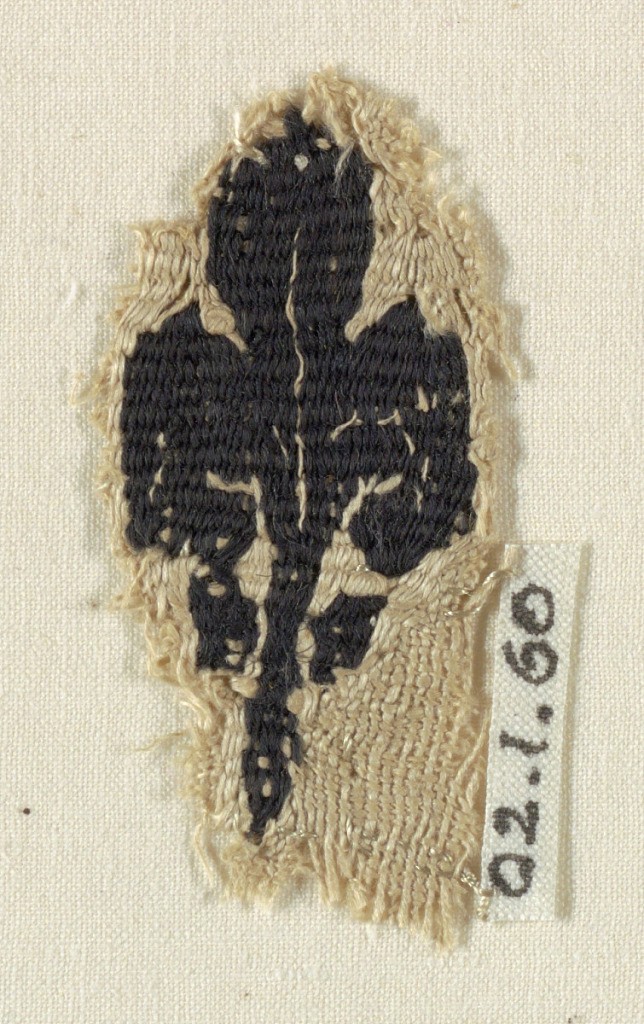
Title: Fragment
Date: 3rd–4th century
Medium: Mediun: Warp; S-spun linen. Wefts; S-spun linen. S-spun wool. Technique: slit tapestry with supplementary weft wrapping
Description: Small fragment showing a leaf with elaborate volutes at each side.